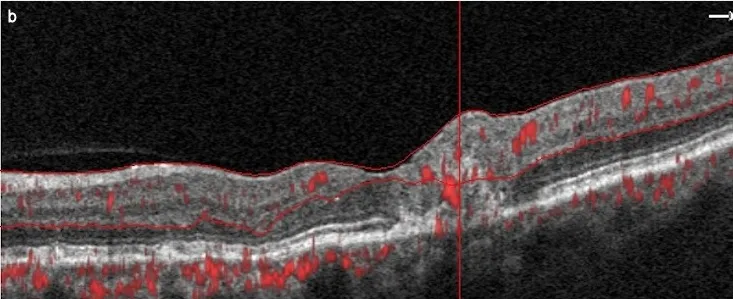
At at 1-year follow-up . Both OCTA images show significant alterations in the temporal juxtafoveal network with prominent anastomoses. The presence of abnormal vessels corresponds to an area with retinal vascular anastomoses that extends to the outer retina where the elipsoid zone is disrupted, forming a subretinal neovascularization.
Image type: ophthalmic_imaging (oct)